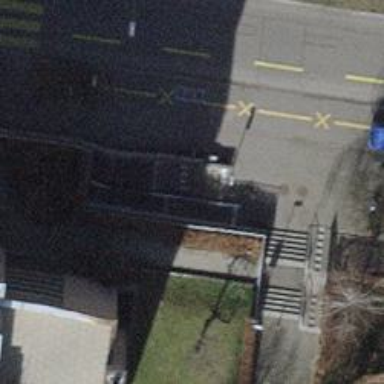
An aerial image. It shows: Concrete footway.